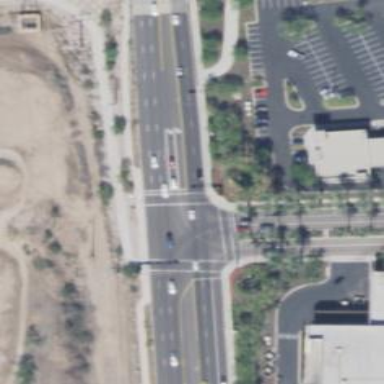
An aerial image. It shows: Solid stop line on the road.